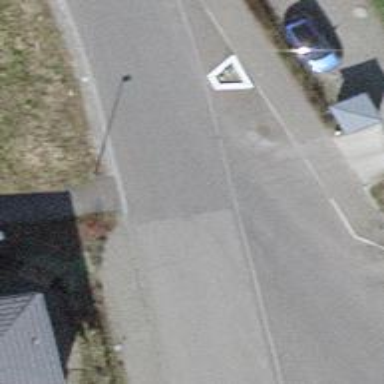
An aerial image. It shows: Asphalt footway with no sidewalk.